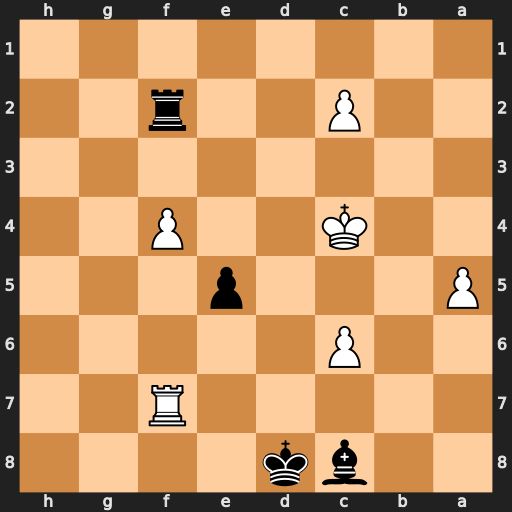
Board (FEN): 2bk4/5R2/2P5/P3p3/2K2P2/8/2P2r2/8
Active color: b
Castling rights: -
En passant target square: -
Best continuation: Be6+ Kd3 Bxf7